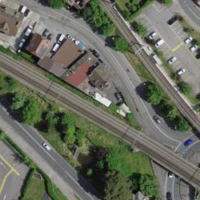
EUNIS habitat code: 57
Species observed at this site:
Buxus sempervirens
Prunus lusitanica